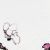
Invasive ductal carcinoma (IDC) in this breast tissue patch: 0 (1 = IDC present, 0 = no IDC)